Field crop: tomato
Growth stage: 1
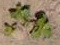
Species: portulaca